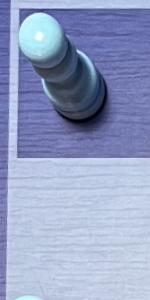
Label: Empty